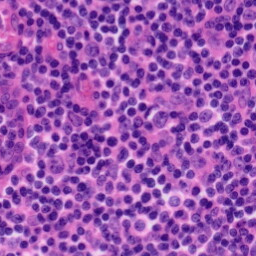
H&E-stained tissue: Tonsil